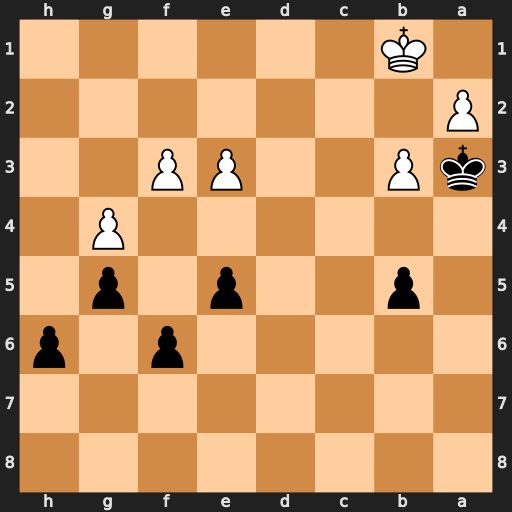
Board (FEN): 8/8/5p1p/1p2p1p1/6P1/kP2PP2/P7/1K6
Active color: b
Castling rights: -
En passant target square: -
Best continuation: e4 fxe4 b4 e5 fxe5 e4 h5 gxh5 g4 h6 g3 h7 g2 Kc2 g1=Q